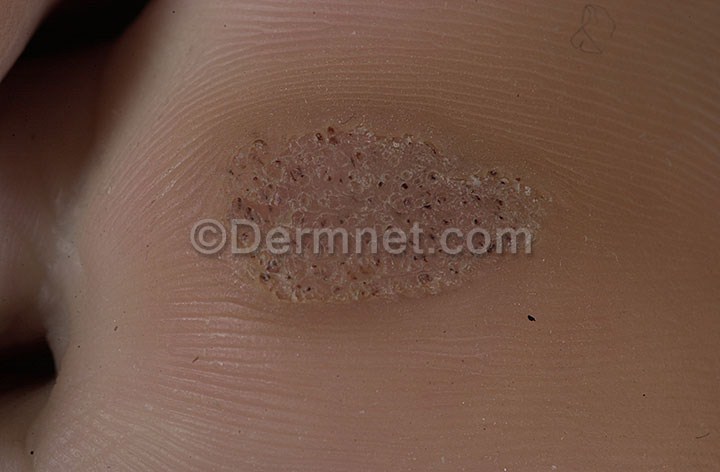
Disease: Warts Molluscum and other Viral Infections